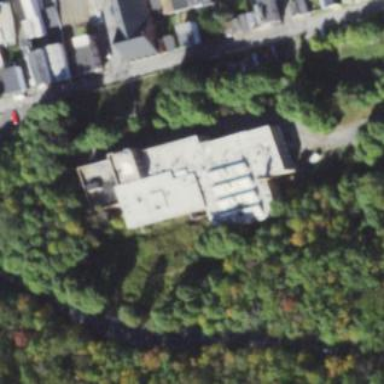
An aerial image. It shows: School building.